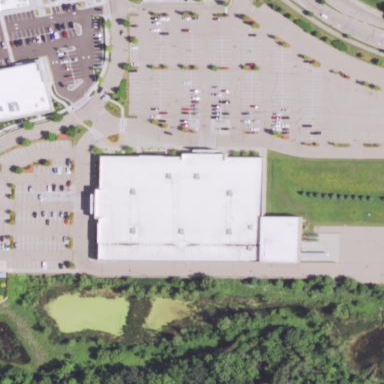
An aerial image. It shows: Commercial building.